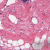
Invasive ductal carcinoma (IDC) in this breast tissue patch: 0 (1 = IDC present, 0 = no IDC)